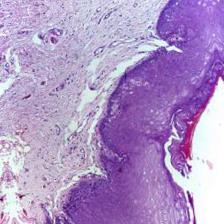
Diagnosis: Normal